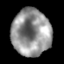
Tissue: lung
Cell type: Others
Senescence score: 0.207
Nuclear area (px): 1788
Mean DAPI intensity: 147.364